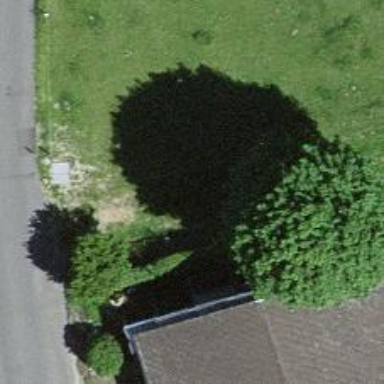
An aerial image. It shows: Bench.